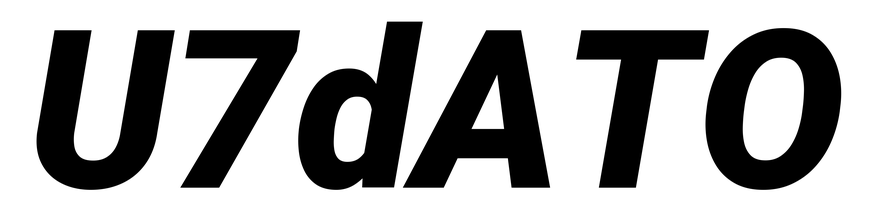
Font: Roboto-Italic_Black_Italic